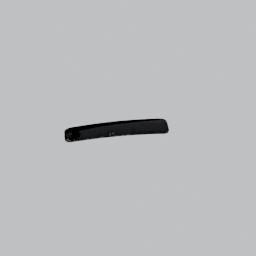
Label: animals